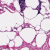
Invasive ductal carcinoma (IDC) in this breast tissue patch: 0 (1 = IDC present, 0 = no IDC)